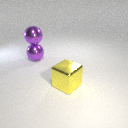
large purple metal sphere above large purple metal sphere